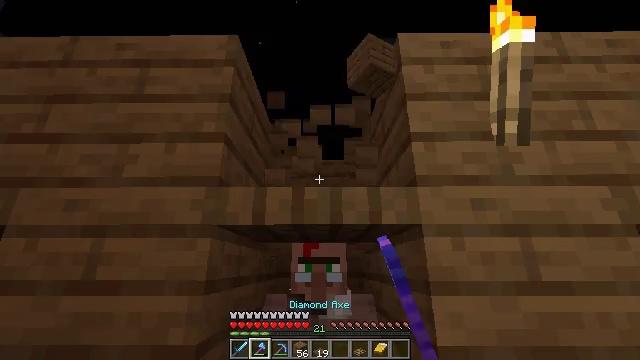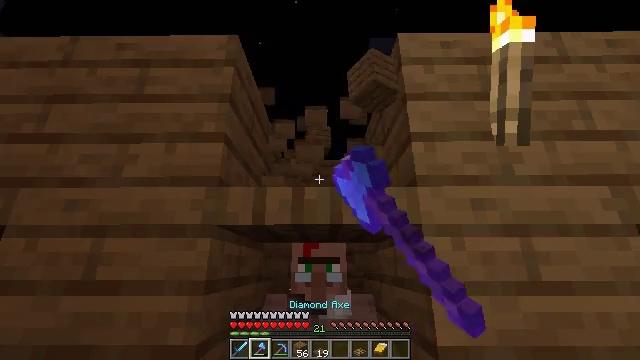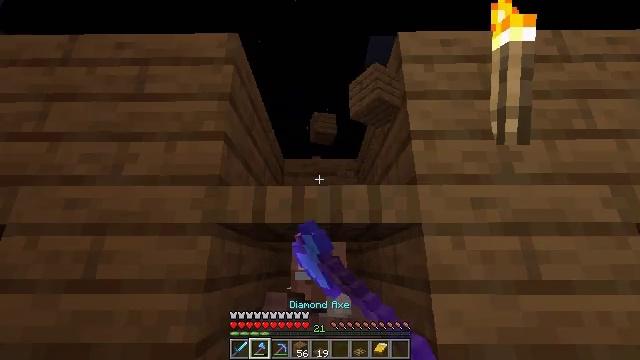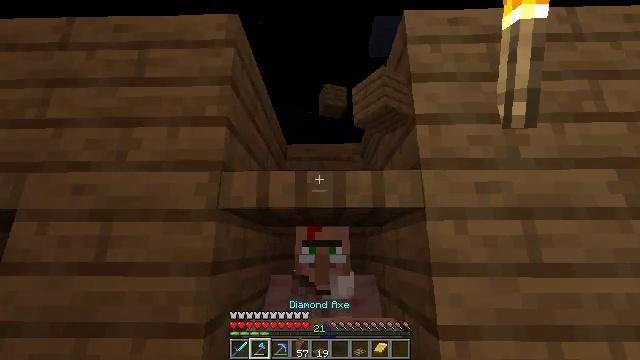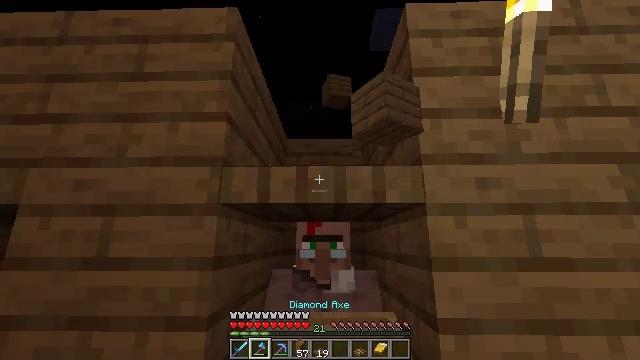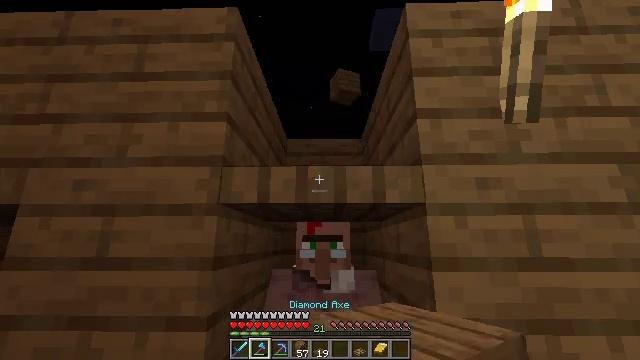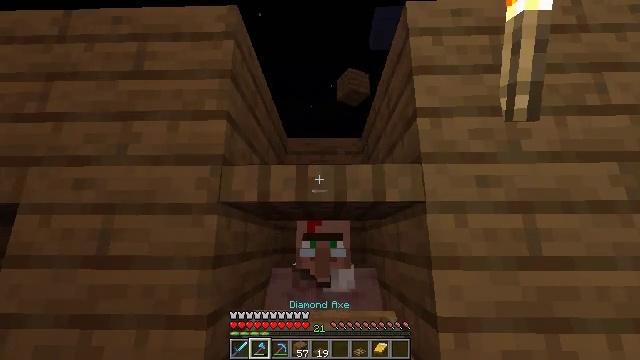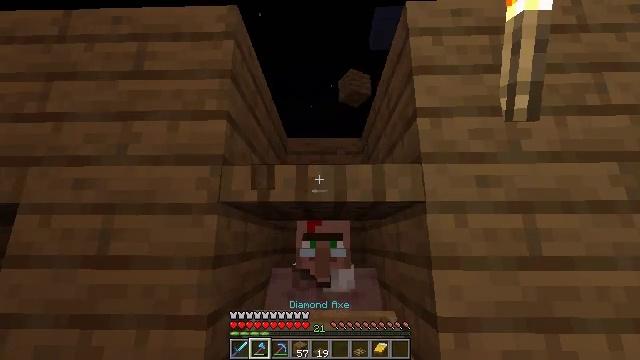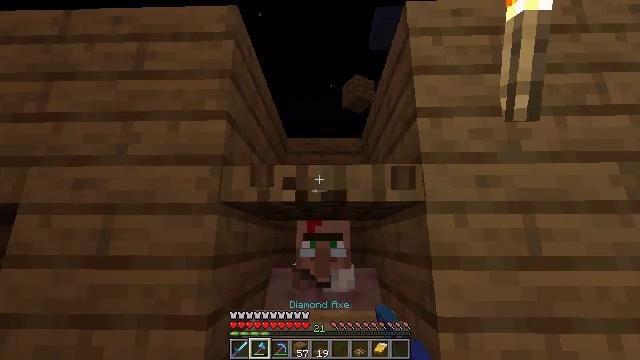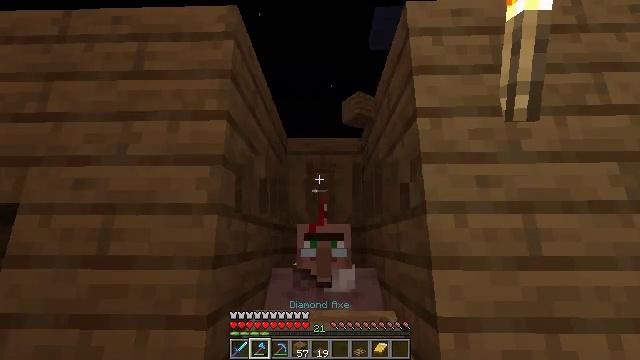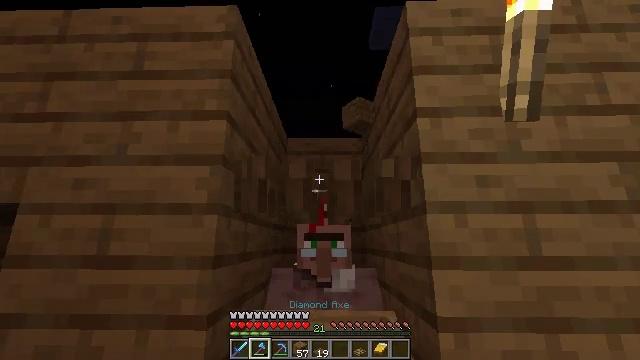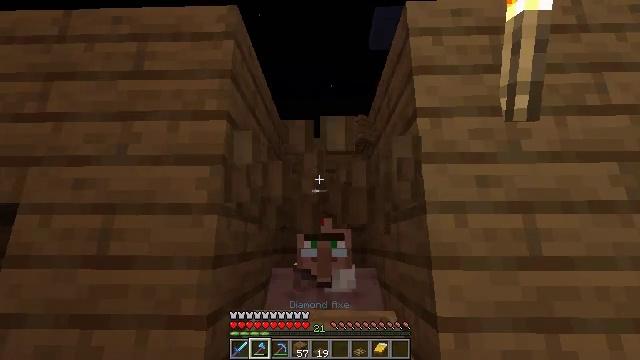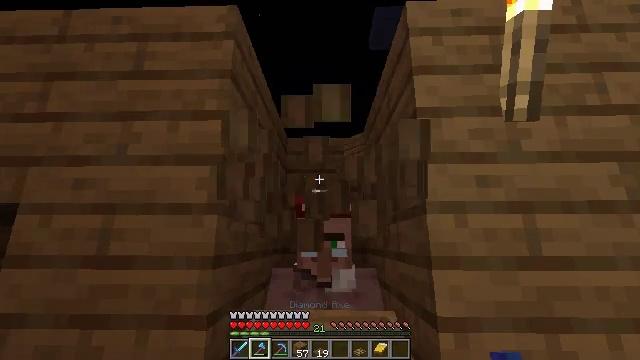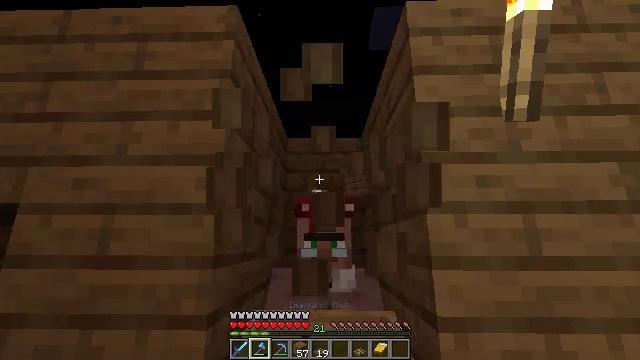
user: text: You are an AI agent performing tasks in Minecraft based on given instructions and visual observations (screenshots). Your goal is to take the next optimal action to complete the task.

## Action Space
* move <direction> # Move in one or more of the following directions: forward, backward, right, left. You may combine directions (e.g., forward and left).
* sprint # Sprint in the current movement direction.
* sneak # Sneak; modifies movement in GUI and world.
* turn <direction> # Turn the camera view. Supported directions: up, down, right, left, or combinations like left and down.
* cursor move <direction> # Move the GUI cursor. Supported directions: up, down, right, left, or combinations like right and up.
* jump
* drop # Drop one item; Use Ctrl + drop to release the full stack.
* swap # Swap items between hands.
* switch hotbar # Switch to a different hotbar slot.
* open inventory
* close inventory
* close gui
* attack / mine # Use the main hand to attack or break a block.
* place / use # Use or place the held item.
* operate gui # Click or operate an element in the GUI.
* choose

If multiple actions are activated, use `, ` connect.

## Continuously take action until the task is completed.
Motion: motion action
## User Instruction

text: Collect the spruce trapdoor from its position.
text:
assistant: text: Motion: attack / mine
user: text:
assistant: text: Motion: attack / mine
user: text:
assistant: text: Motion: turn down
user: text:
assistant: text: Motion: turn down
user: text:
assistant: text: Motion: no_op
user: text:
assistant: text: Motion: no_op
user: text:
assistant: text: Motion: attack / mine
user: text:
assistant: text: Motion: attack / mine
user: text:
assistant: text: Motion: attack / mine
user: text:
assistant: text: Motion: attack / mine
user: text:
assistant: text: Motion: attack / mine
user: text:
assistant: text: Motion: attack / mine
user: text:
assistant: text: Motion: attack / mine
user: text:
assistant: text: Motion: attack / mine